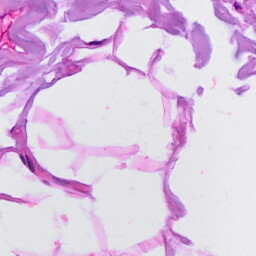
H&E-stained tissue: Breast